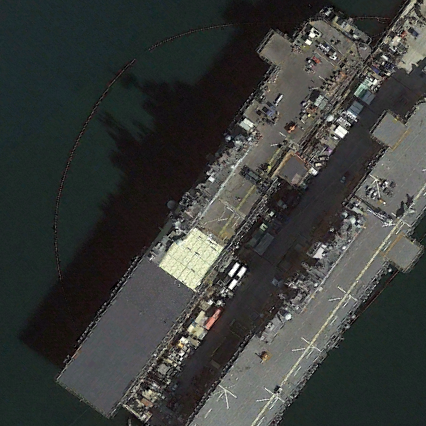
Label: assault